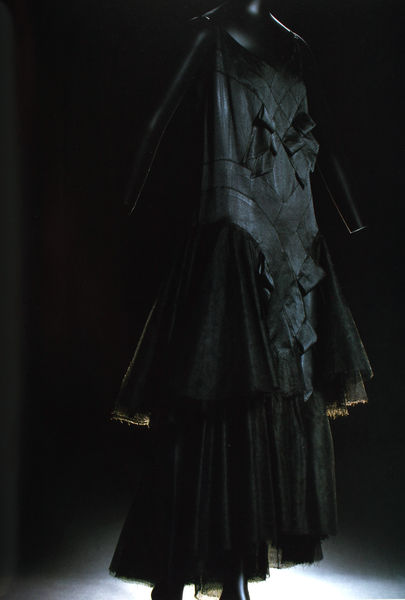
Titel: Kleid
Künstler: Gabrielle Chanel
Standort: Kyoto (Japan)
Institution: Kyoto Costume Institute
Schlagwörter: blau, weiß, kleid, licht, schwarz, ball, mode, rock, hemd, falten, federn, spitze, trauer, ärmel, kostüm, schleifen, seide, japan, modell, beleuchtung, französisch, glanz, robe, japanisch, abendkleid, foto, fotografie, asiatisch, puppe, leder, volants, bänder, taft, matel, kyoto, kleiderpuppe, schwarzes kleid, blauscharz, museum kyoto, räcke, trauerrobe